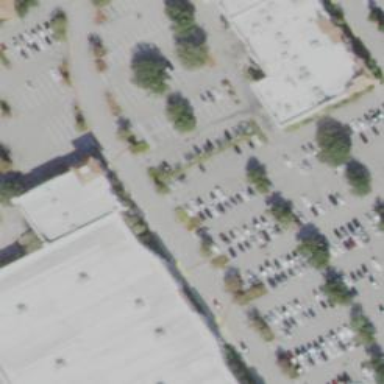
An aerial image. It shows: Parking space.